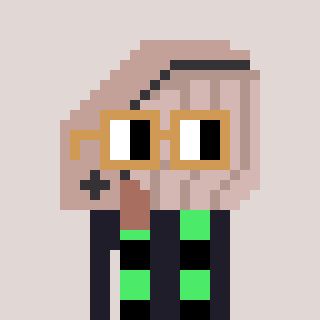
a pixel art character with square brown glasses, a whale-shaped head and a grayscale-colored body on a warm background